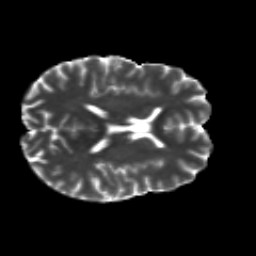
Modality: T2w
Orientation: axial
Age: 29
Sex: male
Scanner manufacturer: siemens
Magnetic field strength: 3 T
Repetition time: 8.8 s
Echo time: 0.085 s